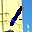
Label: 1